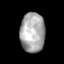
Tissue: lung
Cell type: Epithelial cells
Senescence score: 0.1419
Nuclear area (px): 960
Mean DAPI intensity: 169.085